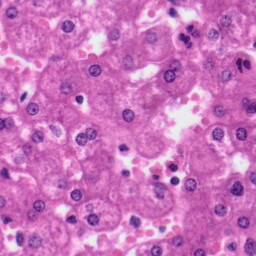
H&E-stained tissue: Liver